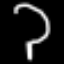
Label: squiggle